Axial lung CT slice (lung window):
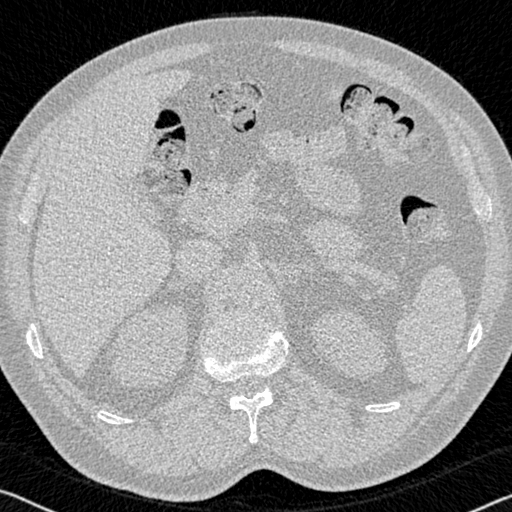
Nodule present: no